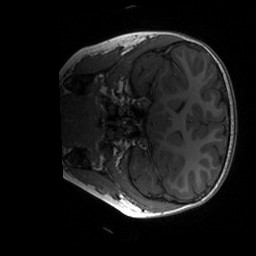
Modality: T1w
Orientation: coronal
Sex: male
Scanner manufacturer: siemens
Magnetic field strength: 3 T
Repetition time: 1.9 s
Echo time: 0.00243 s